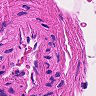
Metastatic tissue present: no